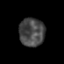
Tissue: prostate
Cell type: T cells
Senescence score: 0.3387
Nuclear area (px): 713
Mean DAPI intensity: 71.439